Question: Usually when an image is being resized in javascript or css3(using background-size), it will stretch an image from the center point. I need an image to be stretched and distorted from a single point that could be anywhere. It's going to be dynamic so I don't want to resort to using separate images.
Here's a pic that illustrates what I mean:

Hopefully there's an answer out there!
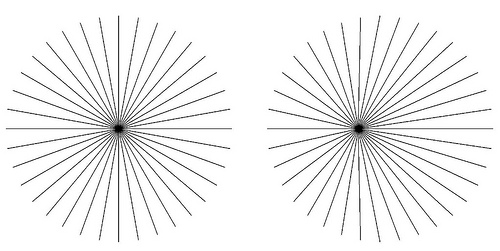
Answer: You have a few options to achieve this effect.
The "correct" way would be to use canvas to draw the image: <URL>
Another way would be to fake the effect using the CSS transform skew.
<URL>
You would do this inside an element with "overflow: hidden" to make it look like a background image.